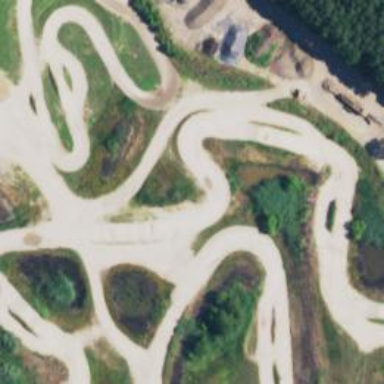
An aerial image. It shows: Motocross raceway for off-road sports.